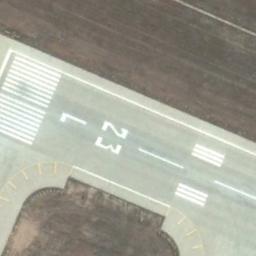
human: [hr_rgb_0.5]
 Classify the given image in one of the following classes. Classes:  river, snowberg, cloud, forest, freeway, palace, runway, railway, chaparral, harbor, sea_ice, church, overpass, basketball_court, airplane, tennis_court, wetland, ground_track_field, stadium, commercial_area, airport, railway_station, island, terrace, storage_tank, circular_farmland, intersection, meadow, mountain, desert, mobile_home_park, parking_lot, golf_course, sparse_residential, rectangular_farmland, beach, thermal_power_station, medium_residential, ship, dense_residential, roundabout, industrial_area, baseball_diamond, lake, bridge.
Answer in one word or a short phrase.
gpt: runway